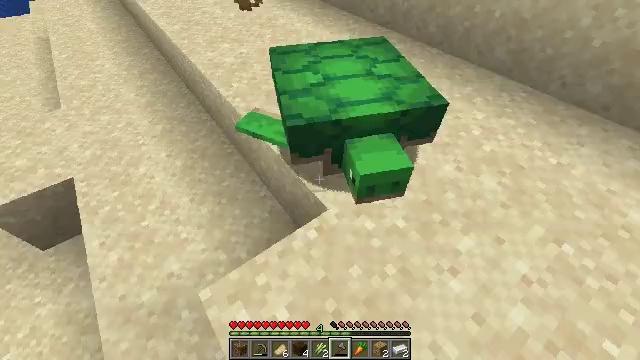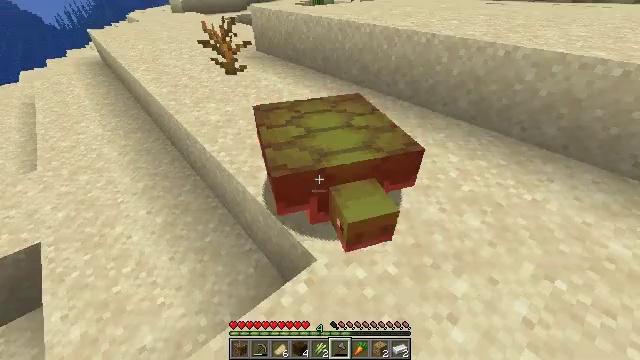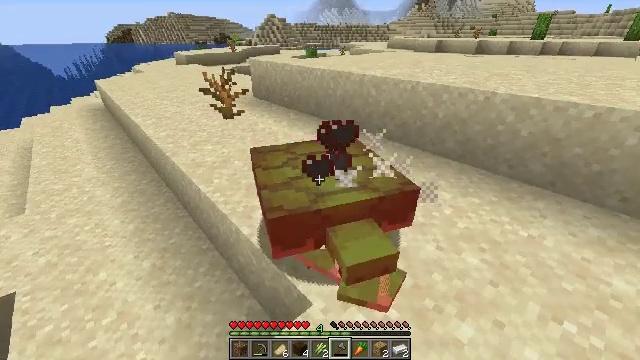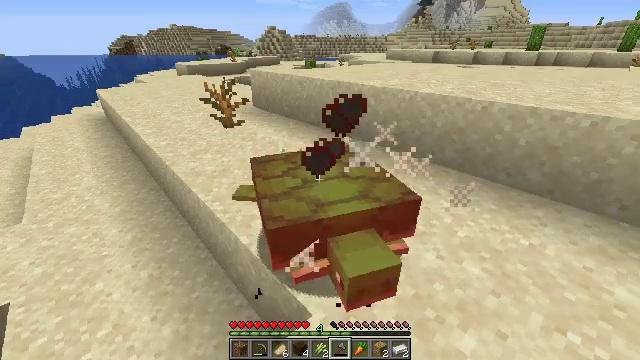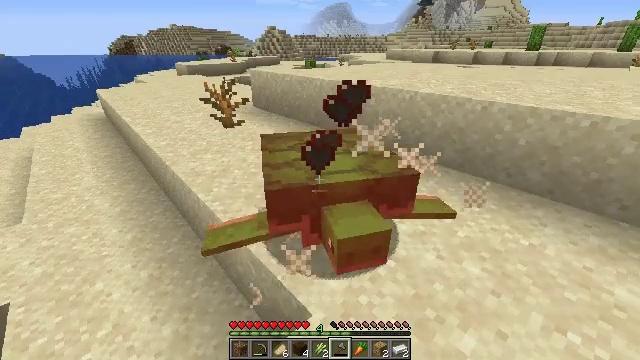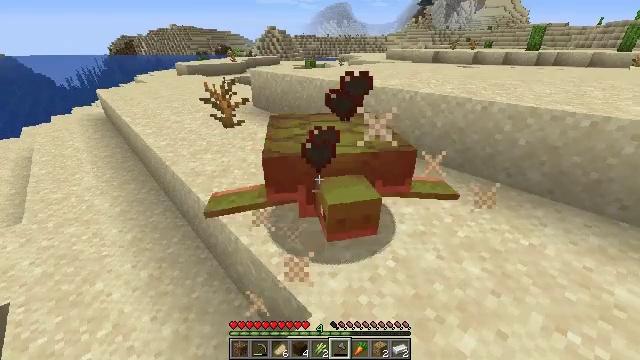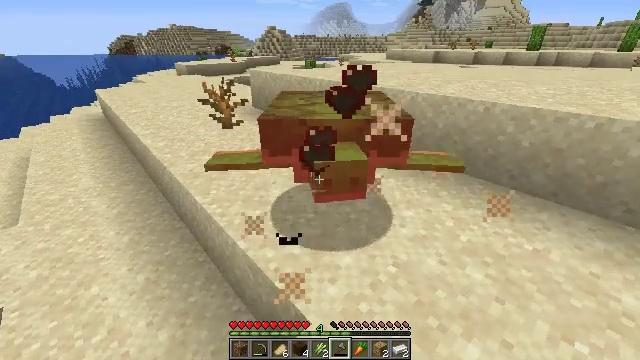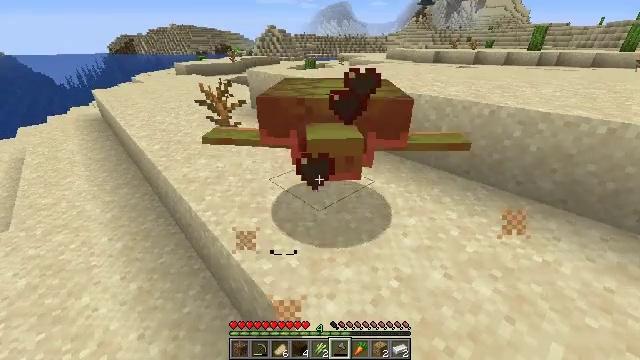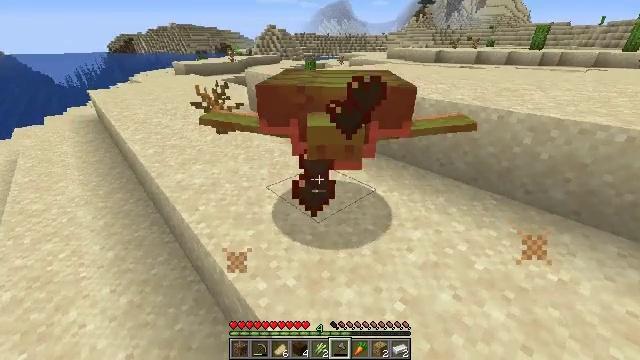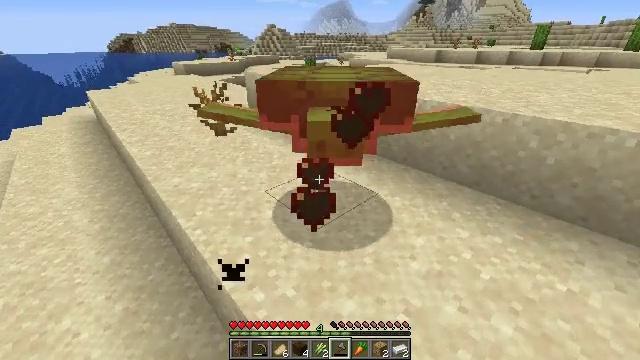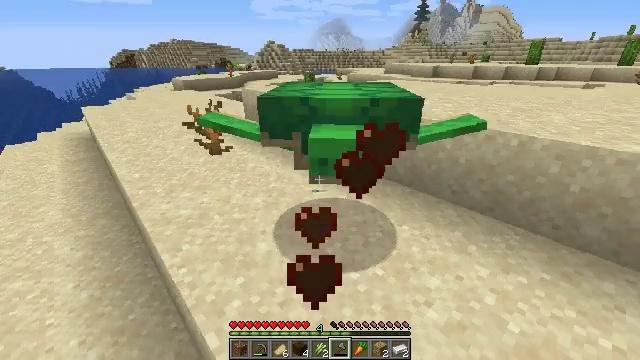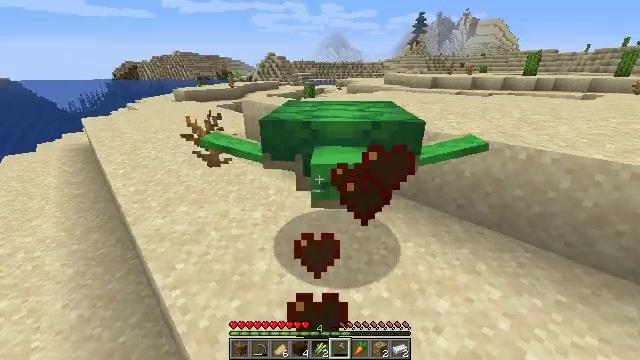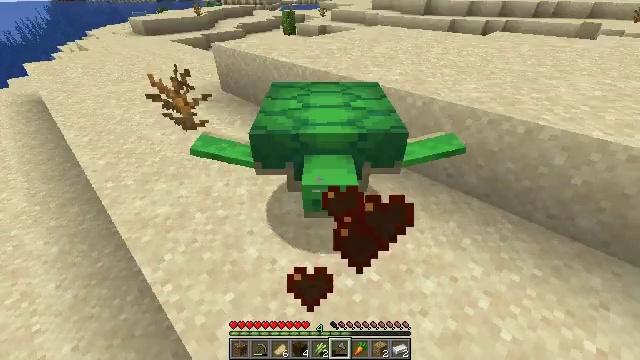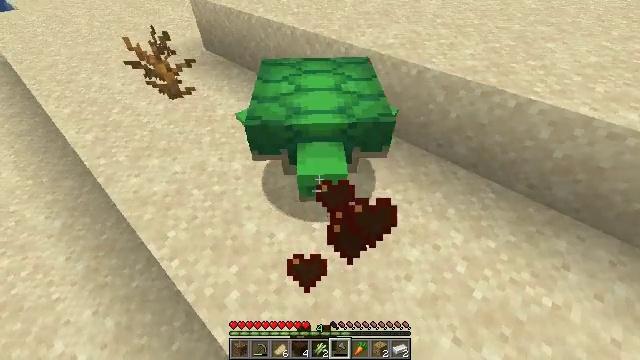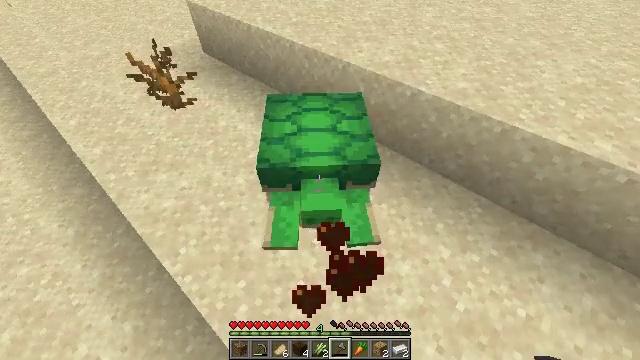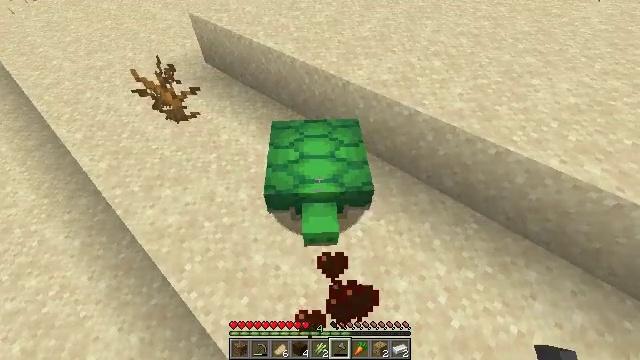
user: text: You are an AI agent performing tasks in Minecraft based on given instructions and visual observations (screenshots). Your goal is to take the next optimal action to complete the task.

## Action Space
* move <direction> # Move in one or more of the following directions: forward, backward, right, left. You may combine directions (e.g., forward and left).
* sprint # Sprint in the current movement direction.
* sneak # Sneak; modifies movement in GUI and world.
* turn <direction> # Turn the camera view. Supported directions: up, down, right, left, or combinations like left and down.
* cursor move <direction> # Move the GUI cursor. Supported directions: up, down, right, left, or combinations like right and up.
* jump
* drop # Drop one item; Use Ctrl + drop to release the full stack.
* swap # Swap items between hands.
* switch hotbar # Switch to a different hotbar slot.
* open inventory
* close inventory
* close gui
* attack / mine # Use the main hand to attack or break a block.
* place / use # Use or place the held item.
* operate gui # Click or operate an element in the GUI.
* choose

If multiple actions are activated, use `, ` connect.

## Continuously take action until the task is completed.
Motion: motion action
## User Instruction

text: Defeat a turtle.
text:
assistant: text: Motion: turn right and up
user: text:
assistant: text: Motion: turn right and up
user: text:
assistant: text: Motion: turn up
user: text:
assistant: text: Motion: no_op
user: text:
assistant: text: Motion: no_op
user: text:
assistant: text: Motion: move forward
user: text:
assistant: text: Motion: move forward
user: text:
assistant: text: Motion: move forward
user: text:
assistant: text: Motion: move forward
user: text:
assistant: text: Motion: move forward, turn up
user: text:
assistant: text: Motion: move forward, turn up
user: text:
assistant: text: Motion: move forward, turn right and down, jump
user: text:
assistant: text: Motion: turn right and down, jump
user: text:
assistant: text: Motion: turn down, jump
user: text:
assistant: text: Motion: jump
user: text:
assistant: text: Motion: jump
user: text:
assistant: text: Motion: jump
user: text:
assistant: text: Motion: turn up
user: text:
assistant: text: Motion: turn left and up
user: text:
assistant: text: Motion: no_op
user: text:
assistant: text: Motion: turn right and down, attack / mine
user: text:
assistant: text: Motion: turn right and down, attack / mine
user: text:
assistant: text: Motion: attack / mine
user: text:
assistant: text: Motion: turn left and up, attack / mine
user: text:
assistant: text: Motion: turn left and up
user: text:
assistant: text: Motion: no_op